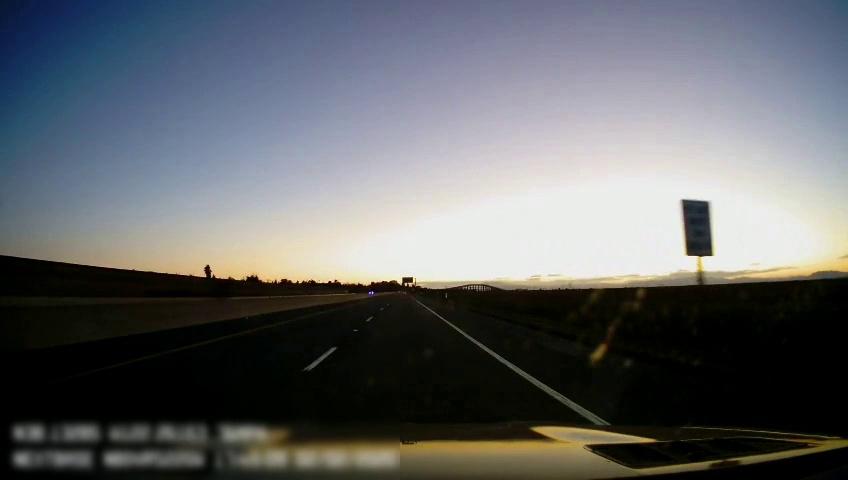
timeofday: Dusk/Dawn/Twilight
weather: Sunny
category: Drivable Space
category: Lanes | Current Lane
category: Lanes | Current Lane
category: Lanes | Alternate Lane